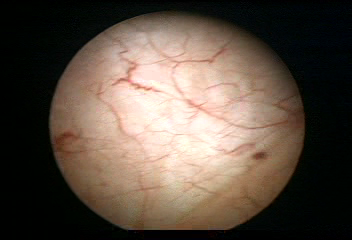
Modality: WLC
Class: Normal mucosa
Bladder cancer association: No